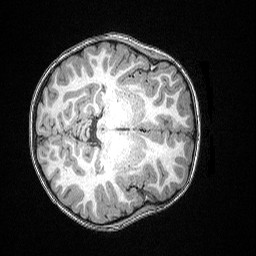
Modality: T1w
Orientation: axial
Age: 83
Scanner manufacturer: siemens
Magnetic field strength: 3 T
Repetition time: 2.5 s
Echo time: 0.00347 s